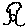
Label: tree